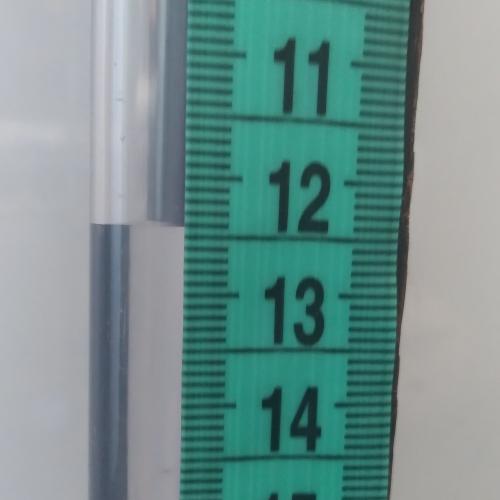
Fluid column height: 12.4 cm